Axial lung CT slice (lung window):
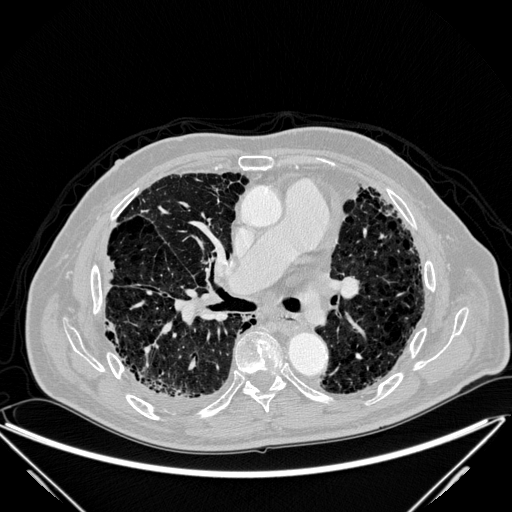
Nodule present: no